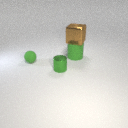
large green rubber cylinder below large brown metal cube